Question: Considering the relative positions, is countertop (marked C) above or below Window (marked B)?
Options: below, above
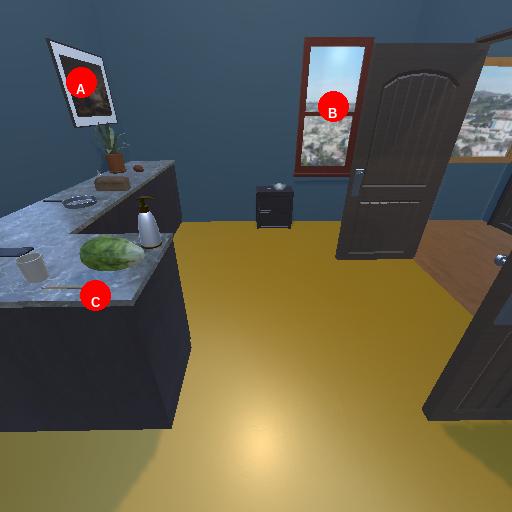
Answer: below